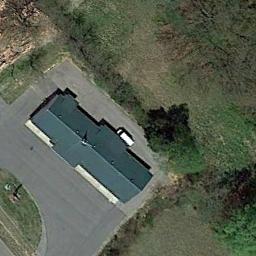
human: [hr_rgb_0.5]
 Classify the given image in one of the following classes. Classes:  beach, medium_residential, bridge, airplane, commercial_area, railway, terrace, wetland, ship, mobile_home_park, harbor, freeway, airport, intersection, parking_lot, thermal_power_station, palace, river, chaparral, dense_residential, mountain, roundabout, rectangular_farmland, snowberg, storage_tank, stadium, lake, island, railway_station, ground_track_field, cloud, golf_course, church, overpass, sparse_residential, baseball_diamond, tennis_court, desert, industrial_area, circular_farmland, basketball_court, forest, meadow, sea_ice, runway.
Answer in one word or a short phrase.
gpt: sparse_residential